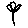
Label: flower